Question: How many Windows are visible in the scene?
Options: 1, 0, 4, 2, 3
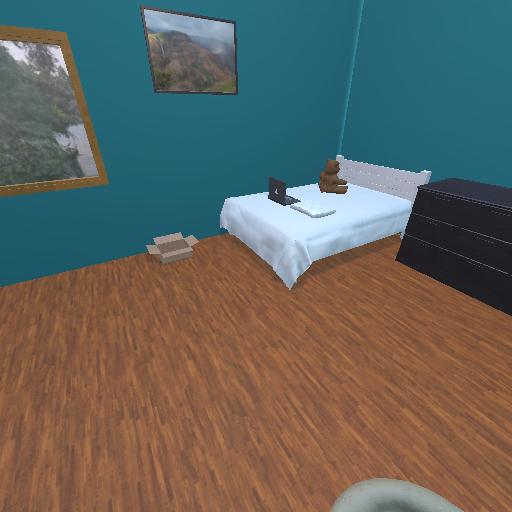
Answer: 1